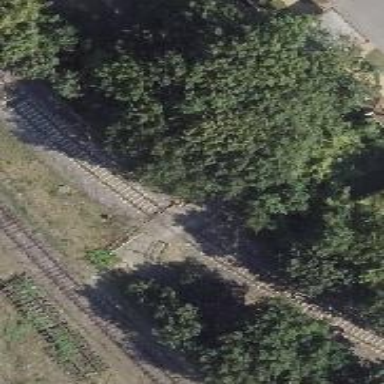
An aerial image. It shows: Uncontrolled railway crossing.